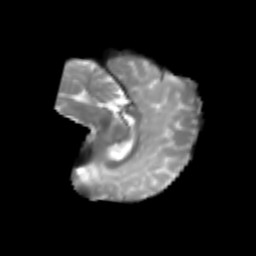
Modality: T2w
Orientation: sagittal
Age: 7
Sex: male
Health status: healthy